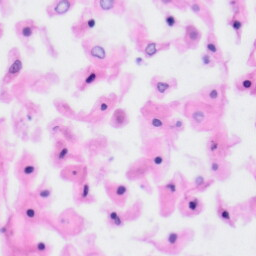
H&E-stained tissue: Tonsil